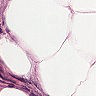
Metastatic tissue present: no